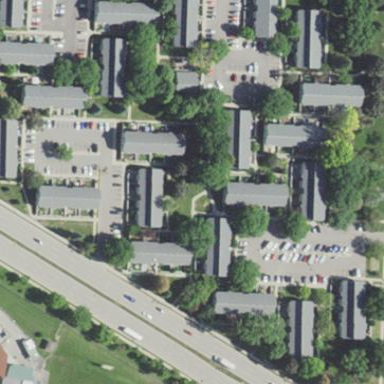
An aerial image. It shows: Residential area with apartments.